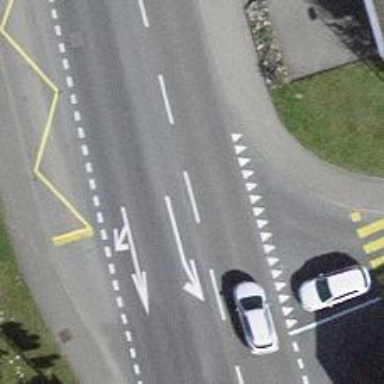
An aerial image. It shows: Primary highway with separate sidewalks on both sides.